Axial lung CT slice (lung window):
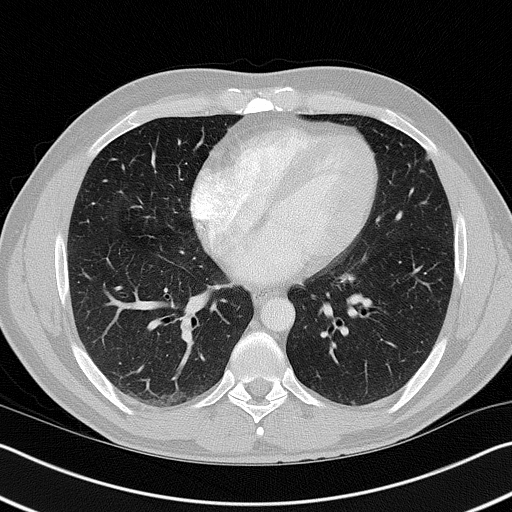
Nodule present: yes
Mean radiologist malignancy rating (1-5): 2